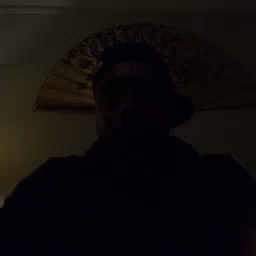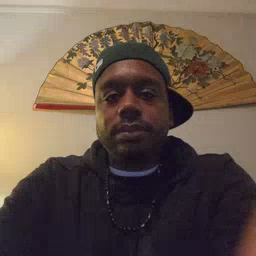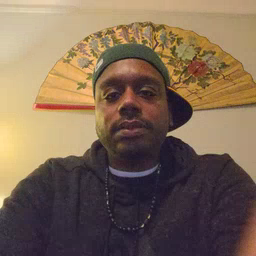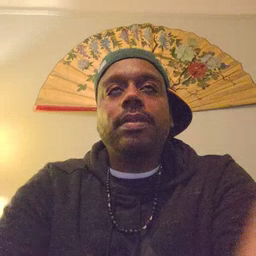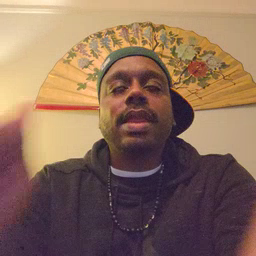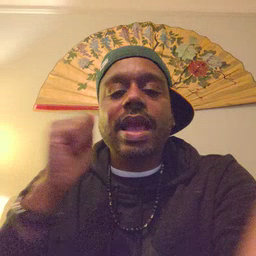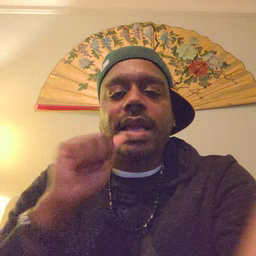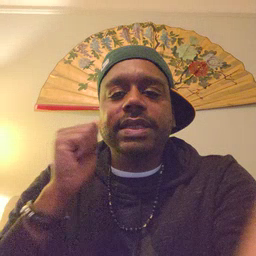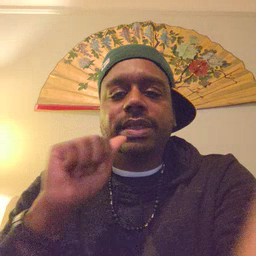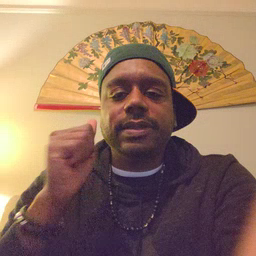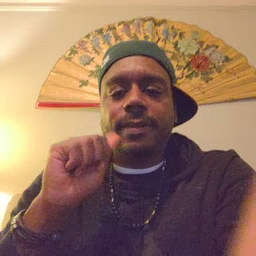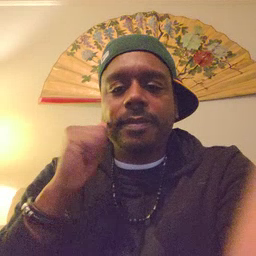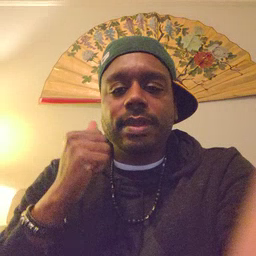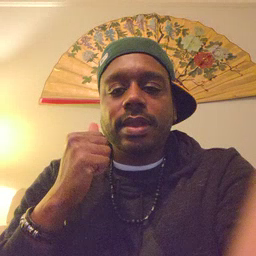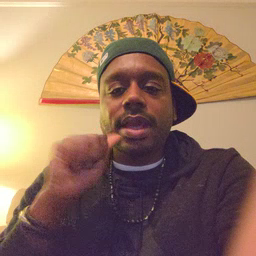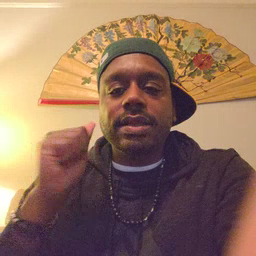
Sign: aunt